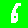
Digit: 6